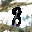
Label: 8